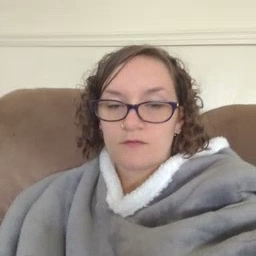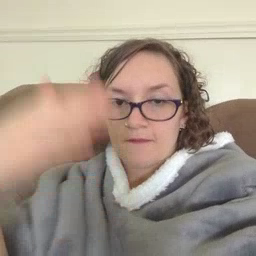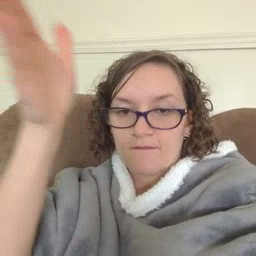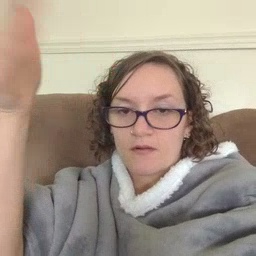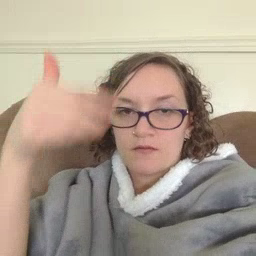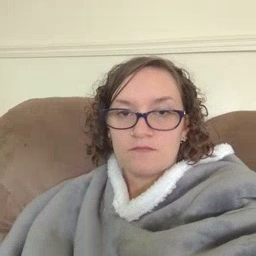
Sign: flag